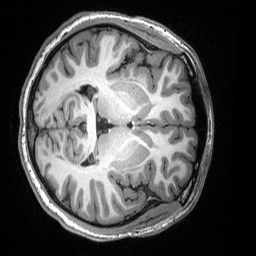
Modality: T1w
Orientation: axial
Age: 12
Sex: female